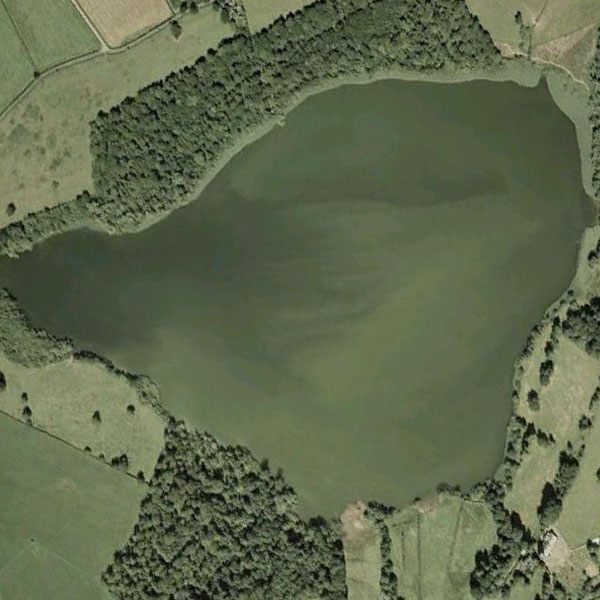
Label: Pond